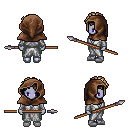
a pixel art fantasy rpg character, female body template, dark elf, purple skin, white robe, teal pants, white blonde curly afro hairstyle, cloth hood, white slippers, spear, four views (front, back, left, right), 2x2 character sprite sheet, small pixel art, hard edges, no anti-aliasing